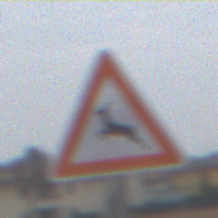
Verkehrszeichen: WildwechselRechts
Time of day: Midday
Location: Outdoor (Suburban)
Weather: Overcast
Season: NotSpecified
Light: Natural